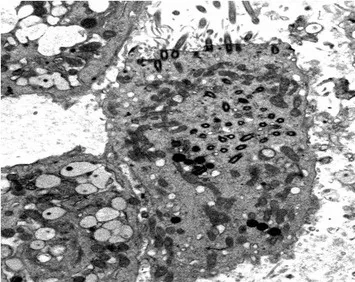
Patient #6, the cilia were asymmetric, some of them lacking of central pair. Basal bodies showed an atypical distribution.
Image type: pathology (h&e)